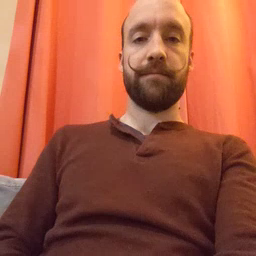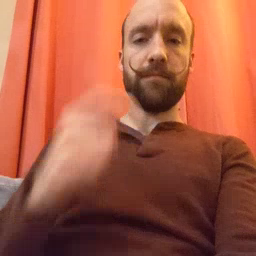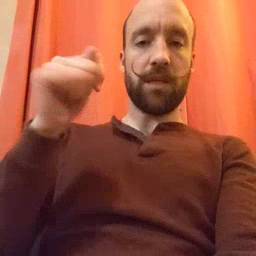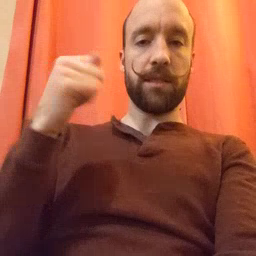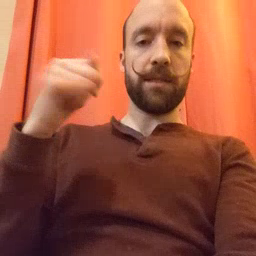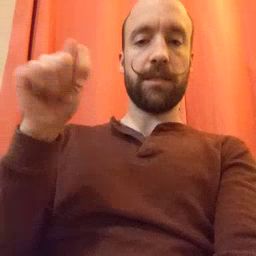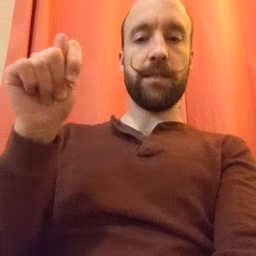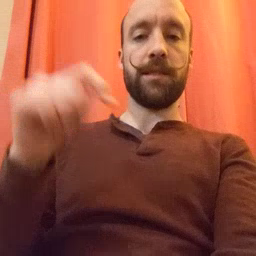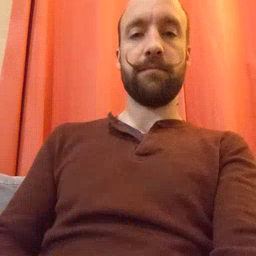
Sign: toy